Aerial crown-view tile of a tropical tree (Barro Colorado Island, Panama), acquired 20241216:
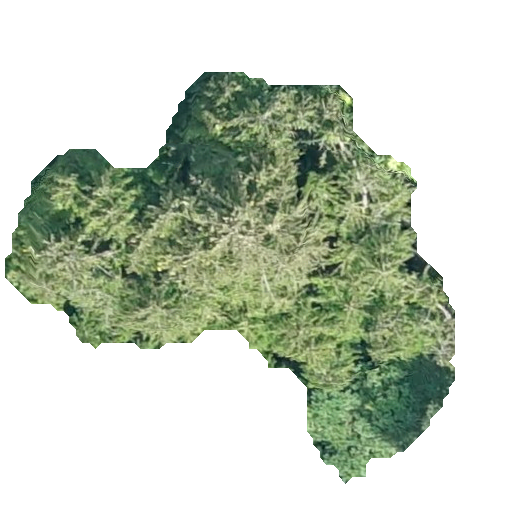
Species: Quararibea stenophylla
GBIF accepted scientific name: Quararibea stenophylla
Crown area: 148.446 m²